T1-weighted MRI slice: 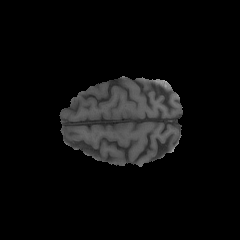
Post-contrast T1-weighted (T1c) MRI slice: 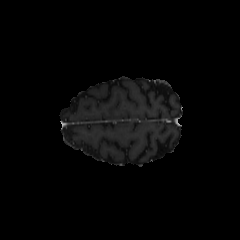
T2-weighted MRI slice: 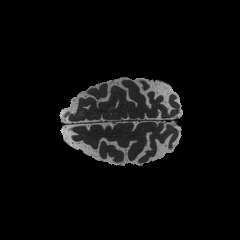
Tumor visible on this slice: no